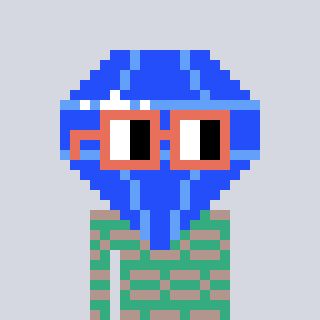
a pixel art character with square orange glasses, a blue diamond-shaped head and a teal-colored body on a cool background